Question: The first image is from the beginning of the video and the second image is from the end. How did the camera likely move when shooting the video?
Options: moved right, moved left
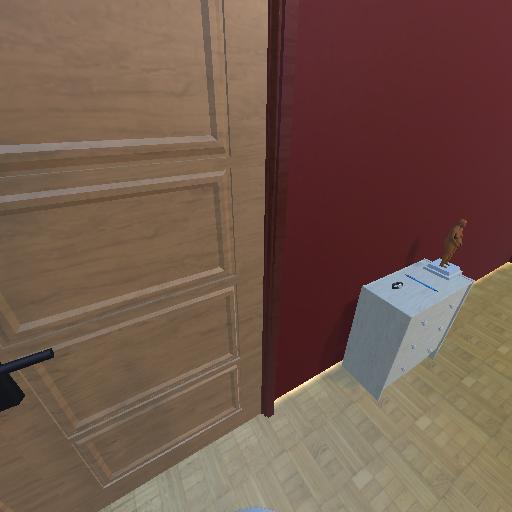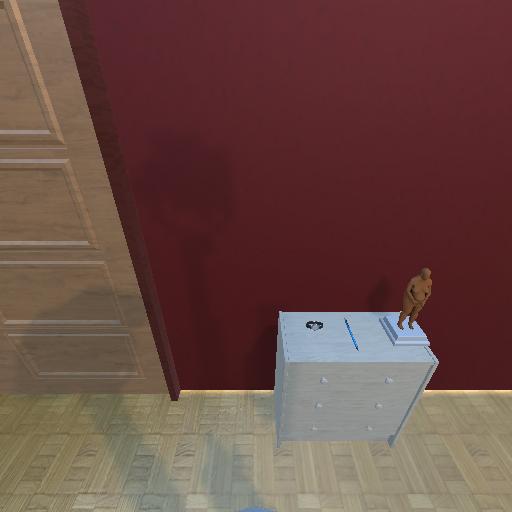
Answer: moved right